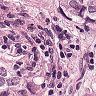
Metastatic tissue present: yes